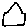
Label: house